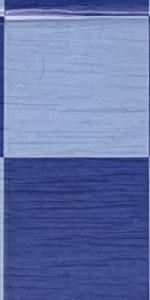
Label: Empty